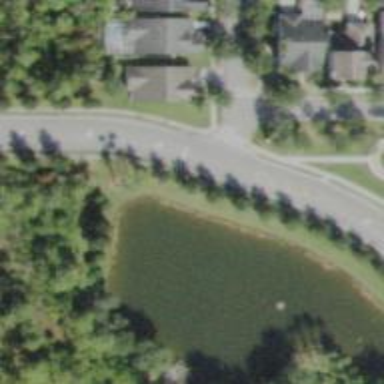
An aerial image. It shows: Residential road with sidewalk on the left side.